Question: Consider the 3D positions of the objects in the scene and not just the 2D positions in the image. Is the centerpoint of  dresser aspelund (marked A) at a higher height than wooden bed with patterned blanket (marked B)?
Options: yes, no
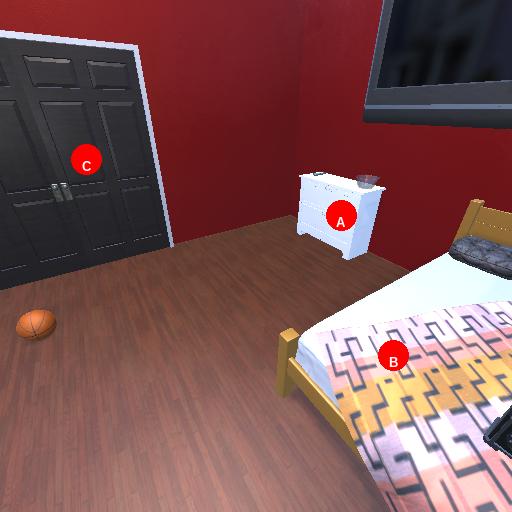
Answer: yes